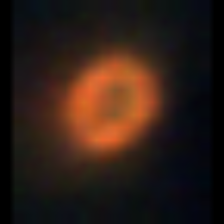
Taxon: Centric
Group: Diatoms